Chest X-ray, AP view. Patient: 20 years old, sex M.
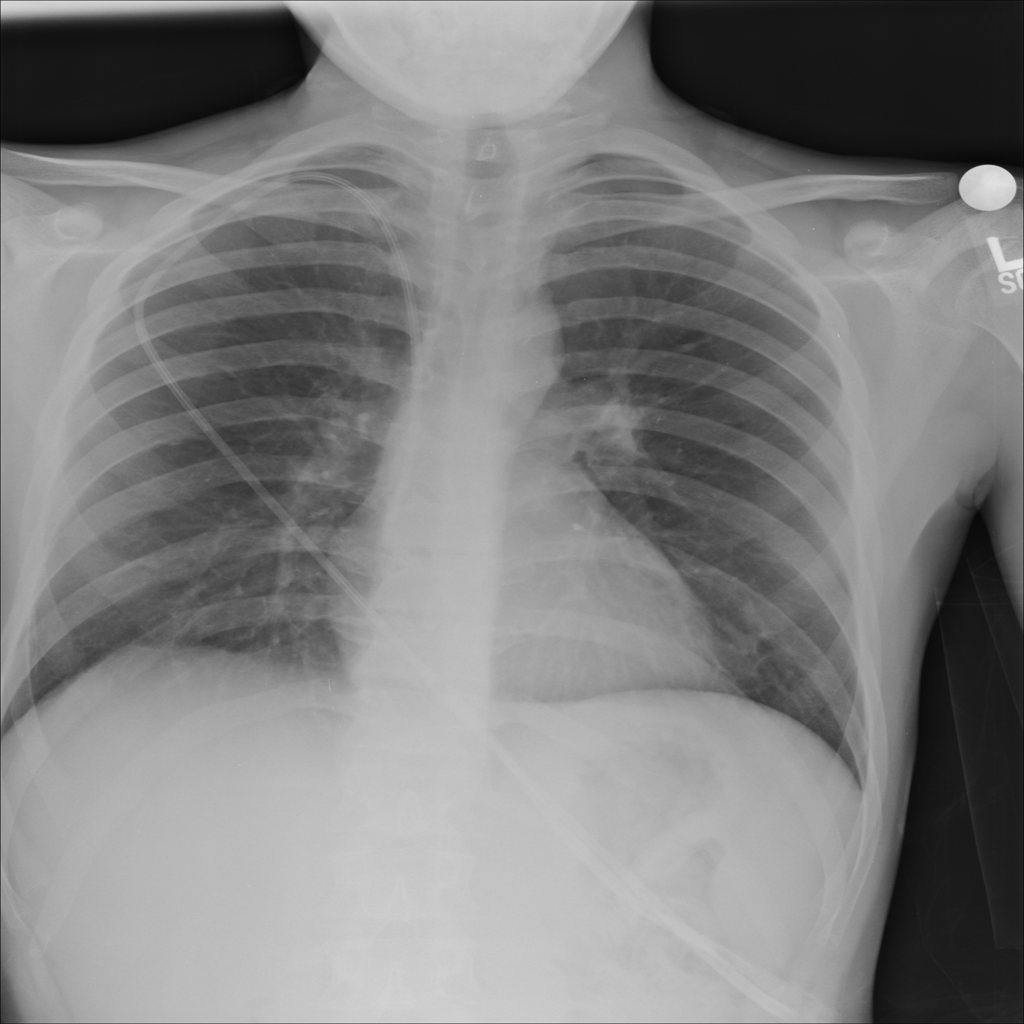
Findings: No Finding